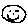
Label: smiley face